Question: I wrote a DAL which abstracts the access to the data of a MySQL DB and I'm facing an annoying problem with the processes running in MySQL.
I have an 'User' 'Entity' (targeting a 'User' DB table) and this 'UserDAO'
'''
public class UserDAO {
@PersistenceContext private EntityManager entityManager;
public User create(User user)
{
...
}
public void delete(String username)
{
...
}
public User findByUsername(String username)
{
User user = entityManager.find(User, username);
return user;
}
public User update(User user) {
...
}
}
'''
Then this is the test I'm running:
'''
@RunWith(CdiRunner.class)
@AdditionalClasses(EntityManagerProvider.class)
public class DALUserTest {
@Inject UserDAO userDAO;
@Test
public void testGetUser() {
User user = userDAO.findByUsername("myUsername");
assertNotNull(user);
}
}
'''
The test runs properly. The problem is that if I go to the MySQL console and run the command
'''
show processlist;
'''
I get the following output

As you can see, the test execution (after its termination of course) leaves a pending process in background in MySQL, which stays there until someone kills it.
Moreover, anytime I run the test it adds more and more pending processes.
More info: I use 'persistence.xml' to configure the connection. Hibernate is used as the implementation of JPA and <URL> as the connection pool provider.
What do you think about this problem? Could it be a HikariCP (or Hibernate) bug or a wrong usage of the EntityManager class?
Thank you
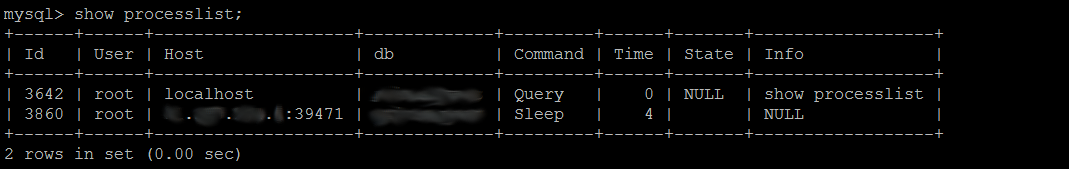
Answer: It could be HikariCP, we fixed some issues with connection cleanup at shutdown in 1.3.9 (released this week). You should upgrade if you have not already done so.
You calling 'HikariDataSource.close()' or 'HikariDataSource.shutdown()', right? If you're running in a container, you can configure the container to call one of these methods in its configuration. If you do not shutdown the pool, it will indeed just abandon connections (any pool will).
If you were not calling 'close()' or 'shutdown()', that would be the problem, but we of course always recommend running on the latest version of HikariCP.